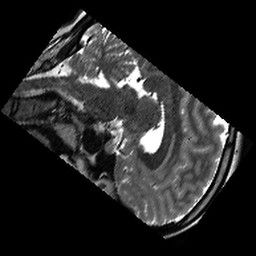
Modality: T2w
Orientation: sagittal
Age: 19
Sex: female